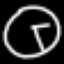
Label: clock